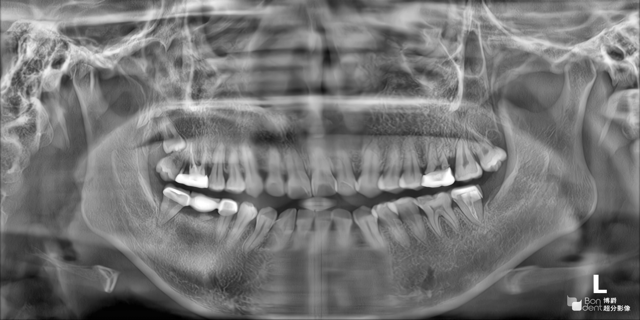
adult